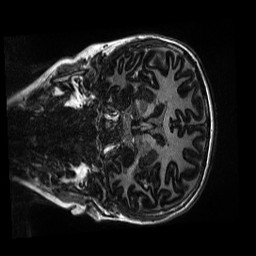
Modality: MP2RAGE
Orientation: coronal
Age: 11
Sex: male
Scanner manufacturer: siemens
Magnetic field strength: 3 T
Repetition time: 4 s
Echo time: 0.00303 s